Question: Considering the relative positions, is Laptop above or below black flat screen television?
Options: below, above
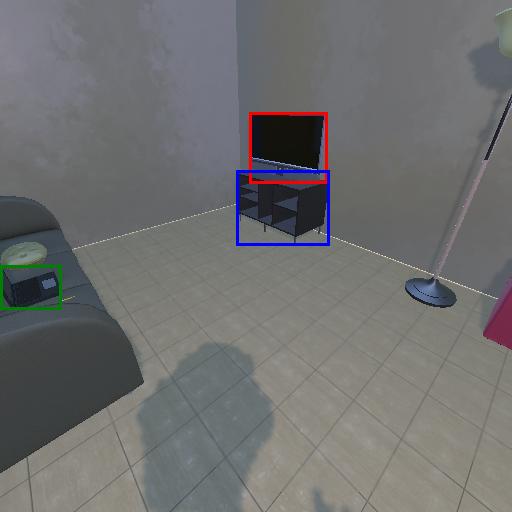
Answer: below